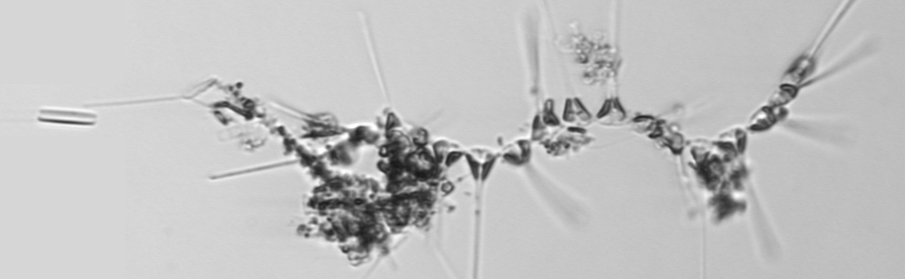
Label: Asterionellopsis_glacialis